Interaction volume radius: 5 \u00c5
Interaction volume height: 20 \u00c5
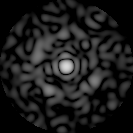
Disorder parameter: 0.7989